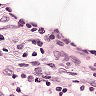
Metastatic tissue present: no